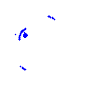
Particle: electron